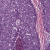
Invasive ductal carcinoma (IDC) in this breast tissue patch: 0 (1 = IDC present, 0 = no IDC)